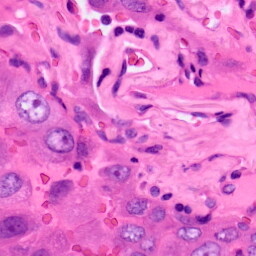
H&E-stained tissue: Lung